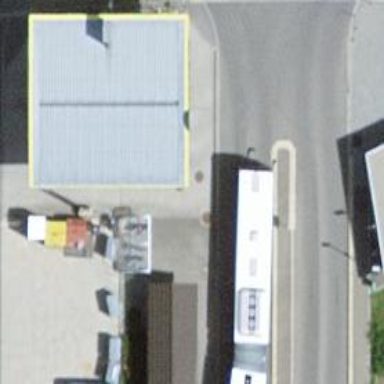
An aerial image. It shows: Bus stop with designated public transport stop position.